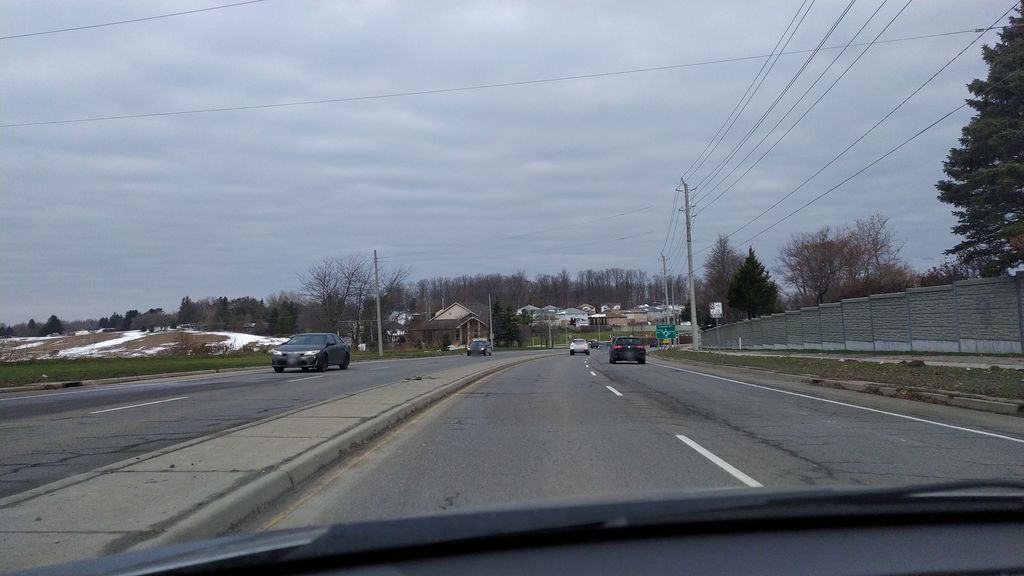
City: kitchener-waterloo